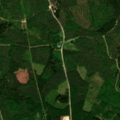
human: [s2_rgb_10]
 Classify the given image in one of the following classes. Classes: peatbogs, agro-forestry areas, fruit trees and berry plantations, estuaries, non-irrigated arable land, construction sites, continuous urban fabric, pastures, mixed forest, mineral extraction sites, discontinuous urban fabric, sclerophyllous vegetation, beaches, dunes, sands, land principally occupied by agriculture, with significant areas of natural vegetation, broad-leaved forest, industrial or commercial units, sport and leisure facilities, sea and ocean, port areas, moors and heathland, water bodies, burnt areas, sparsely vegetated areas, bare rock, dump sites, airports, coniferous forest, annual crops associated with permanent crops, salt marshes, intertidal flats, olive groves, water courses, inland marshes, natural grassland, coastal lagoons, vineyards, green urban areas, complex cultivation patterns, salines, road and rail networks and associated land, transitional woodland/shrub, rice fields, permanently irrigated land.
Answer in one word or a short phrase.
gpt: mixed forest, transitional woodland/shrub